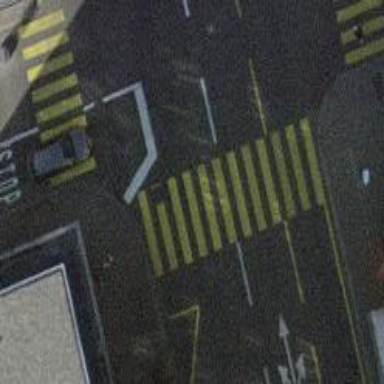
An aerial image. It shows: Marked crossing on the road.